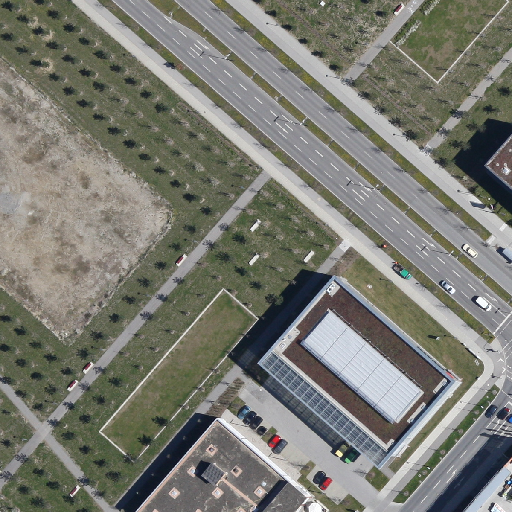
Referring expression: van in the parking area